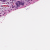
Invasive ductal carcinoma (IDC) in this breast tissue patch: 0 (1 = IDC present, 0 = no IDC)